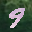
Label: 9